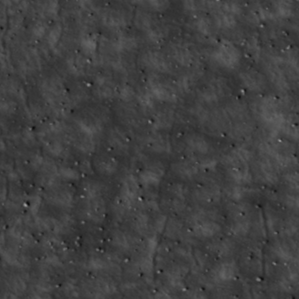
Label: non_frost